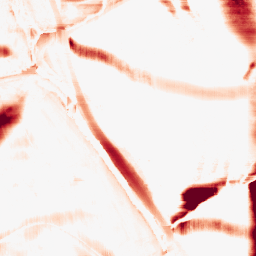
Category: morphological
Decomposition family: morphological_rect
Decomposition parameters: operation: opening
width: 50
height: 20
Upsampling method: lanczos
Upsampling parameters: scale: 4
Upsampling scale: 4